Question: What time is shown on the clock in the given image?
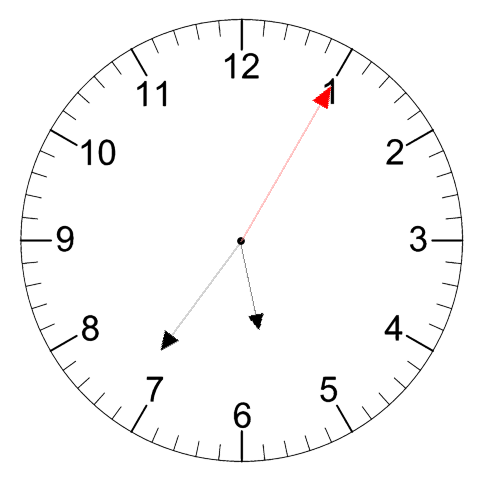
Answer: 05:36:05